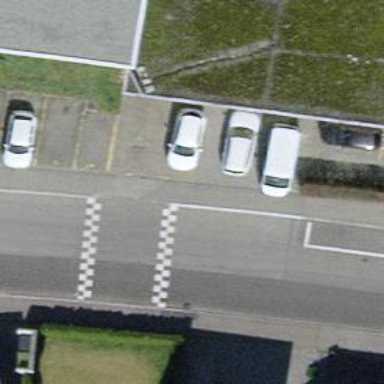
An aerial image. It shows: Bump for traffic calming.